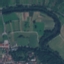
Land use / land cover: River